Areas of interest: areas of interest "Church"
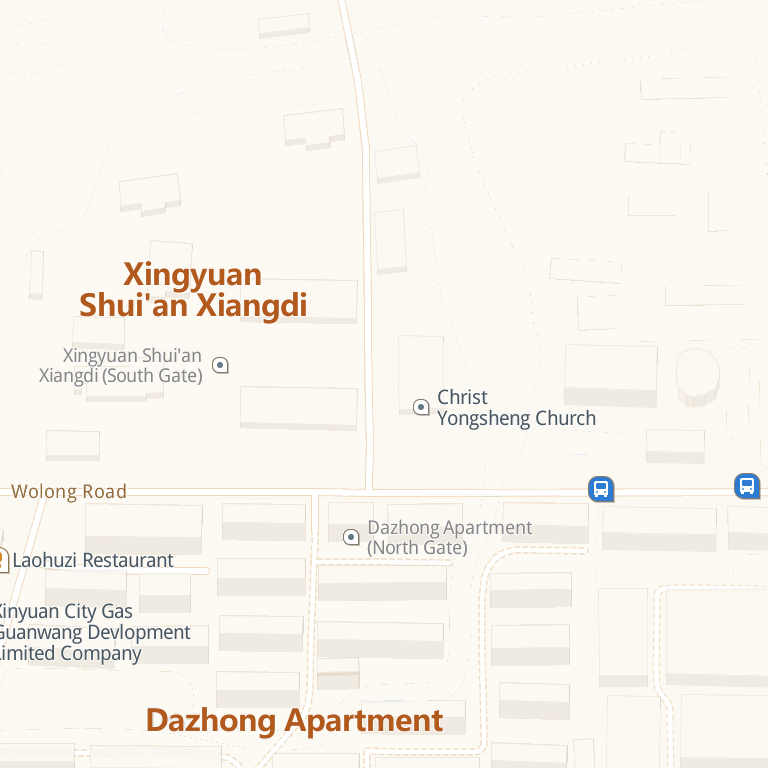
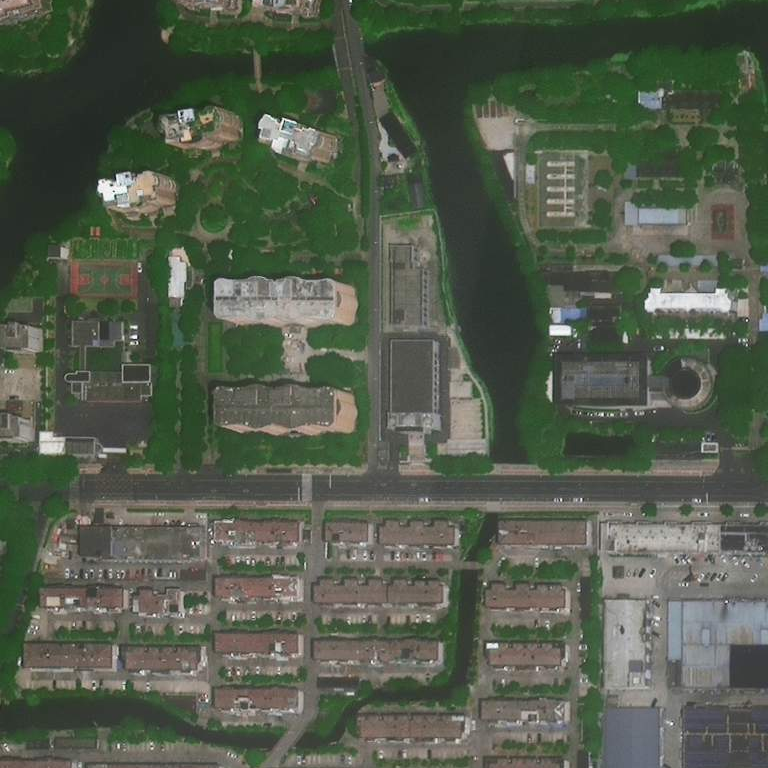